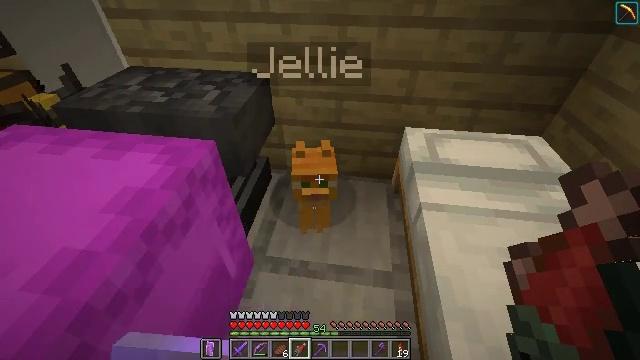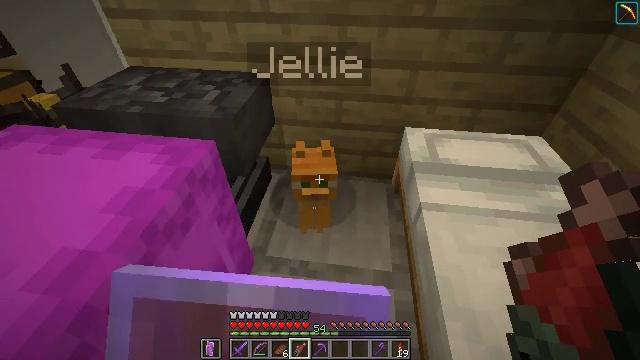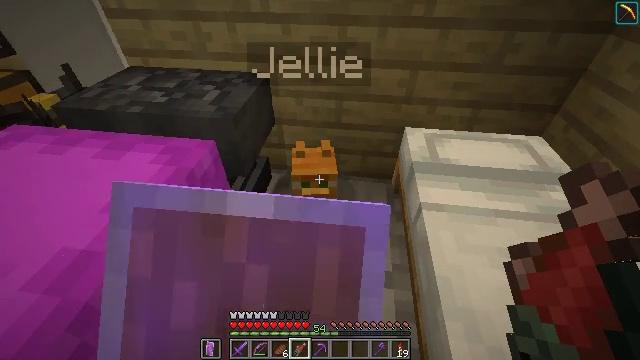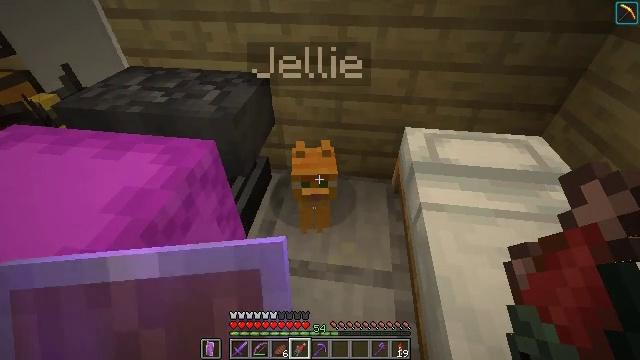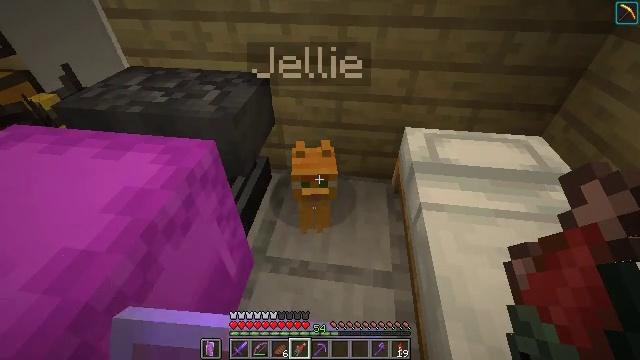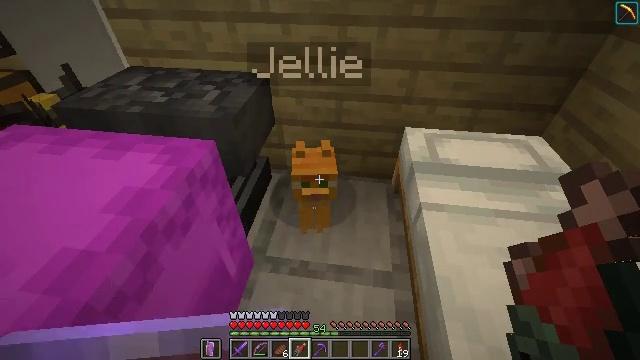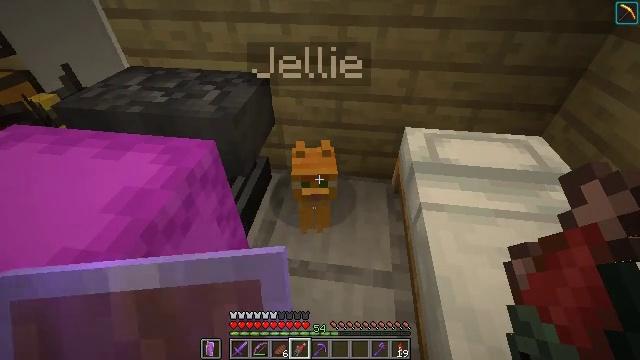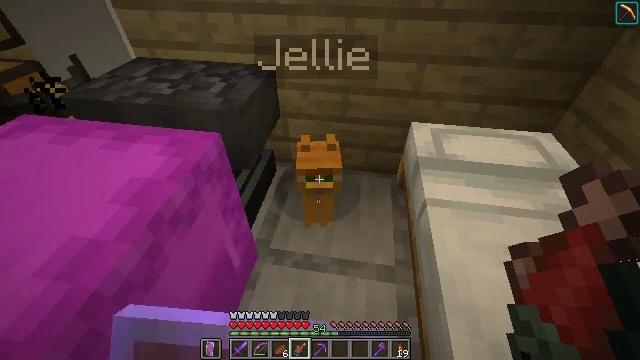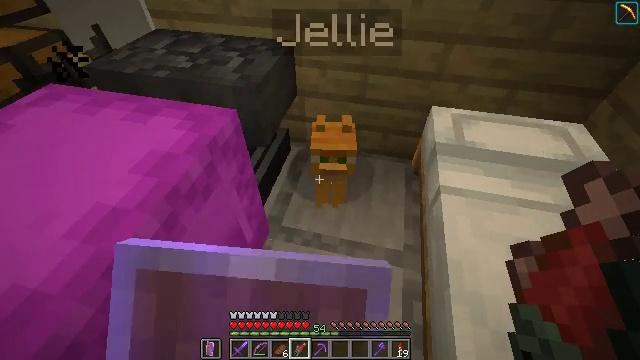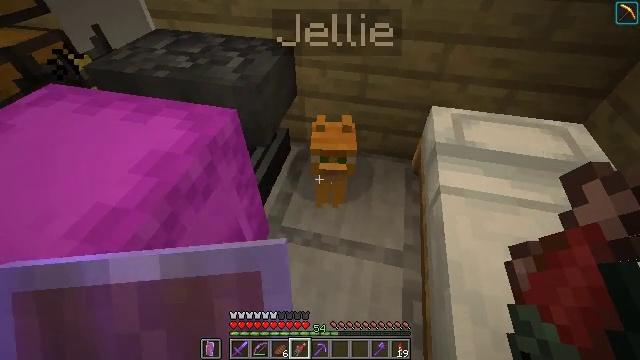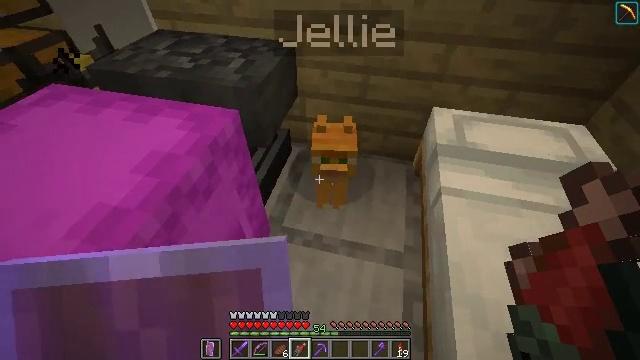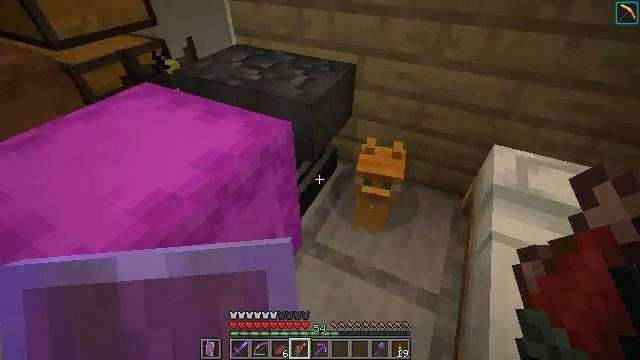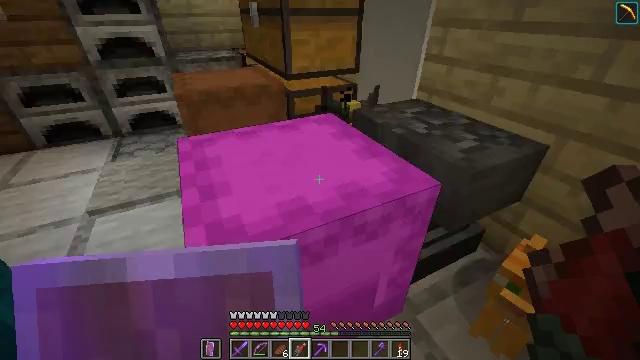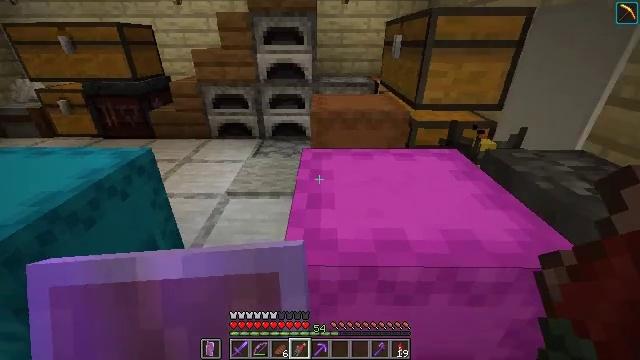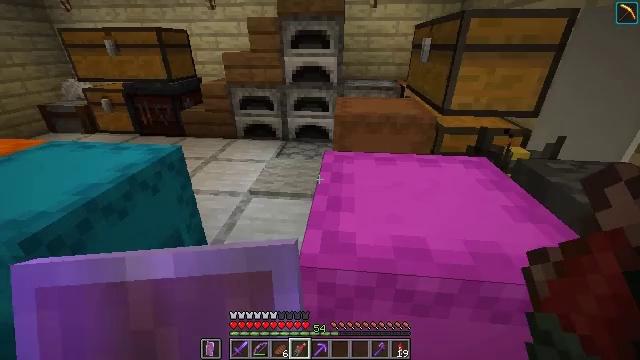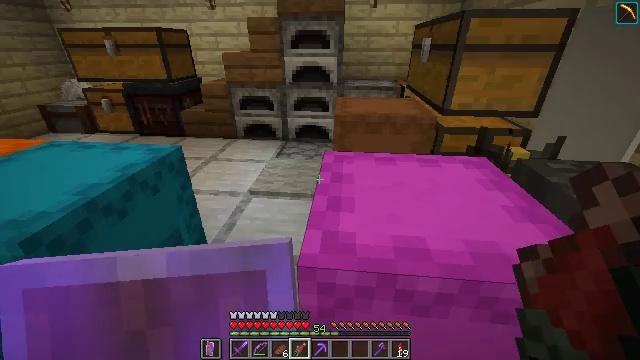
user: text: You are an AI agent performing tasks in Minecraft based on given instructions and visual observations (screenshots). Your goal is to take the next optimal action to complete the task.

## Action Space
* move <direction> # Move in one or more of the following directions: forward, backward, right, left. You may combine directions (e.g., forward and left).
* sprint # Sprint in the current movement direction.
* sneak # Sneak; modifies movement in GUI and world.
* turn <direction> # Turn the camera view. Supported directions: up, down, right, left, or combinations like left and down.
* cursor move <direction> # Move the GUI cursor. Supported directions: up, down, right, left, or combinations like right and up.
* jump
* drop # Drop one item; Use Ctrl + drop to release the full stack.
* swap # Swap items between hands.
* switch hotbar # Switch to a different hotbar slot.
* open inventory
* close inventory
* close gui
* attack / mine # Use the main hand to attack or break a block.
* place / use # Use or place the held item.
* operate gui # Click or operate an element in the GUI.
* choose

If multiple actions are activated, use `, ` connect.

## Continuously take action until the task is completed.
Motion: motion action
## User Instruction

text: Break the brown shulker box to pick it up.
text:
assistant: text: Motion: use / place
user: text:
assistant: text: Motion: use / place
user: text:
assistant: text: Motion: no_op
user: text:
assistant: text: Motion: use / place
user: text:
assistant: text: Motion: use / place
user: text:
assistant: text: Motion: no_op
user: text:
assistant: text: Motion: turn left and down, use / place
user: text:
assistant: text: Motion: turn left and down, use / place
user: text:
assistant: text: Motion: use / place
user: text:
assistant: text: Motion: no_op
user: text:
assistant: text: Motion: turn left and up
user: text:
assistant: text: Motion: turn left and up
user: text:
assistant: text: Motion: turn left and up
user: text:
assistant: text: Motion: turn left
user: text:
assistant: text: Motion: no_op
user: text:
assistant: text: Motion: no_op
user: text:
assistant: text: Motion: no_op
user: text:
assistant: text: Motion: no_op
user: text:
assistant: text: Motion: no_op
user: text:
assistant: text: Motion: no_op
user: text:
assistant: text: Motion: turn left and up
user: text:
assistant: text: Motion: move forward, turn left and up
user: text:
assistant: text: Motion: move forward, turn right
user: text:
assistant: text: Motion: move forward, turn left and down
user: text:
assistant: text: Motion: move forward
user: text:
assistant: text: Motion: move forward
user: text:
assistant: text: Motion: move forward
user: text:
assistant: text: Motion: move forward
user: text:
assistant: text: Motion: move forward
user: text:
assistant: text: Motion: move forward and move right